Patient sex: M
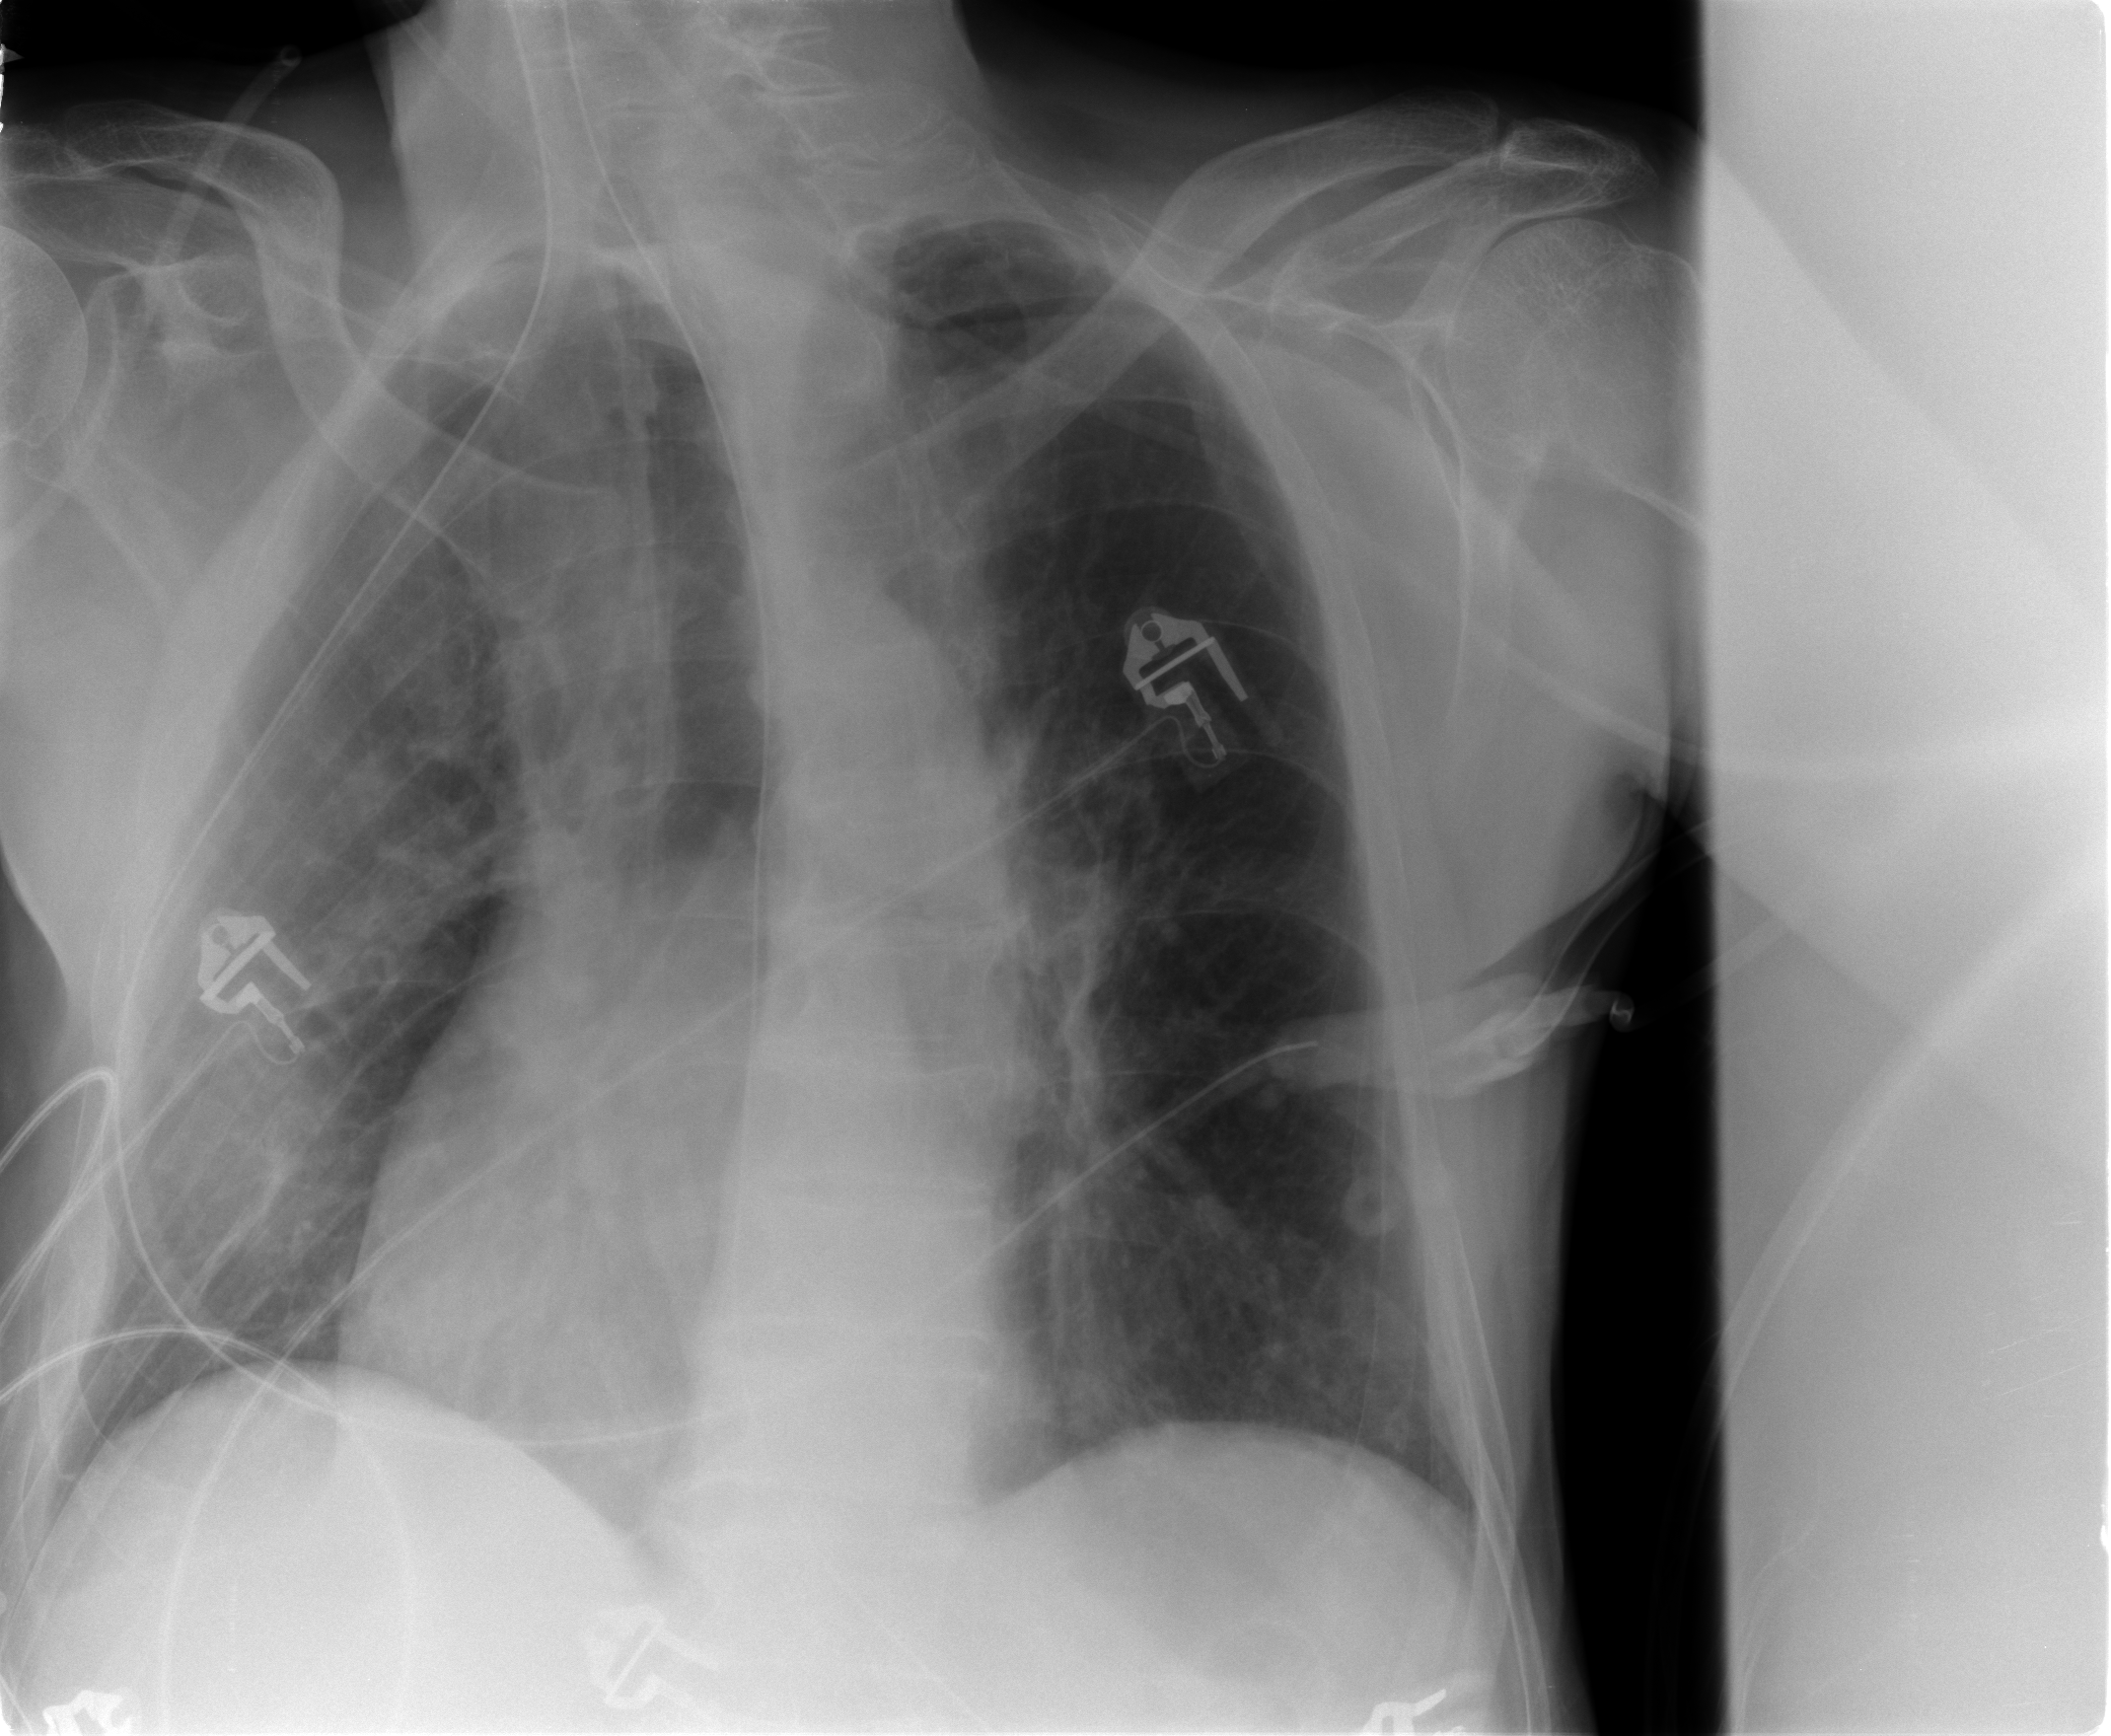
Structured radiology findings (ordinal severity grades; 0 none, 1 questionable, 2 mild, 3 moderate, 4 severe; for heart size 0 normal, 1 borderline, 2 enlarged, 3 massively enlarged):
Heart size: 2
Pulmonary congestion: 2
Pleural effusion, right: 0
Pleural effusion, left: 0
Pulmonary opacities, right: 1
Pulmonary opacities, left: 2
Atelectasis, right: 2
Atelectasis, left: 2